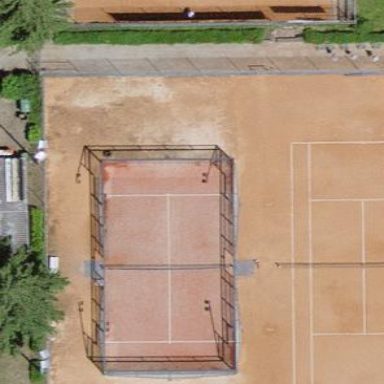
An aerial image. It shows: Tennis court on the leisure land pitch.